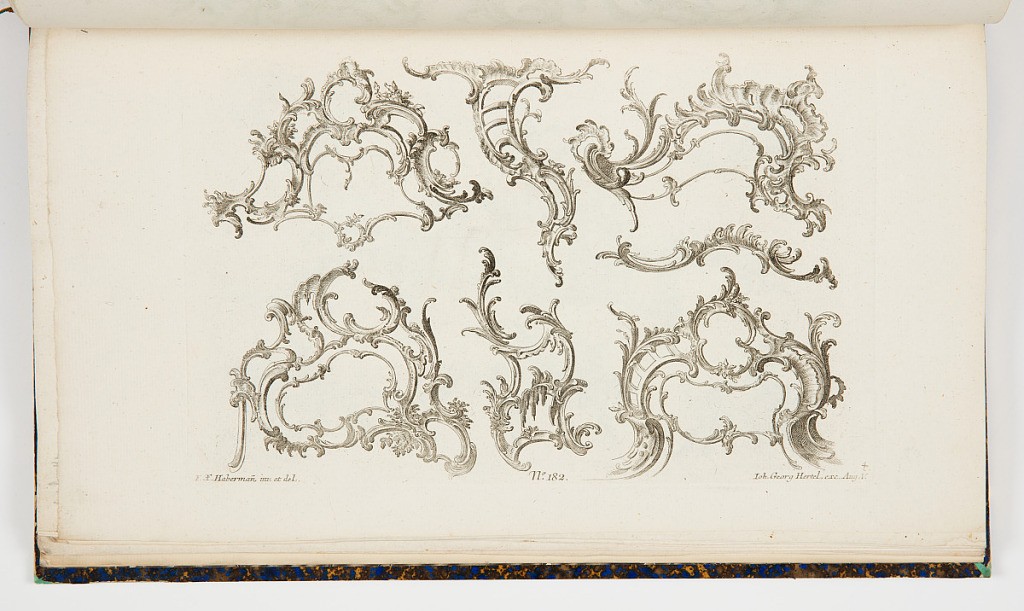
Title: Rocaille Ornament Designs
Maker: Franz Xaver Habermann, German, 1721 – 1796
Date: mid- 18th century
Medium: Etching on off-white laid paper
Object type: Print
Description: Rocaille ornament design motifs featuring scrolls, rinceaux, branches, dripping verdue. The plate is signed and numbered.